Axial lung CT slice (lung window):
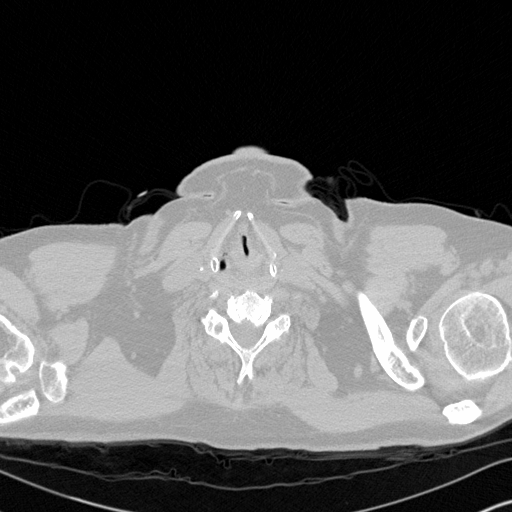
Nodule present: no